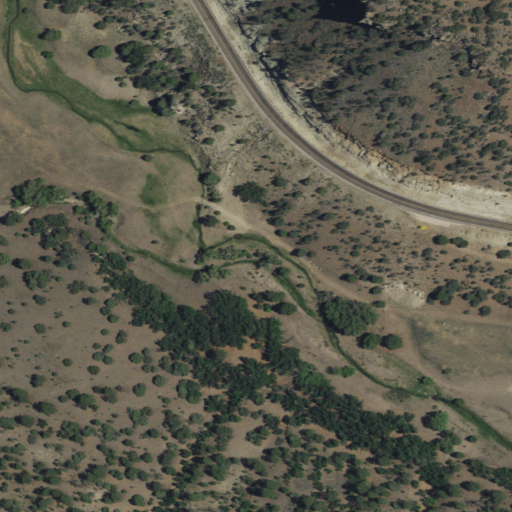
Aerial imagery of valley in New Mexico named Bear Canyon containing evergreen forest, shrub, medium intensity development, and low intensity development